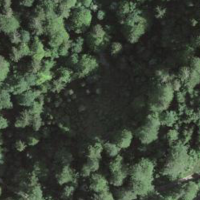
EUNIS habitat code: 44
Species observed at this site:
Cardamine heptaphylla